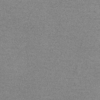
Label: dusty